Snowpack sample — Loveland Pass, Silver Plume, Colorado, USA (2/11/26, 12:00 PM MST)
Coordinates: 39.663, -105.886
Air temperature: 35 °F
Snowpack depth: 82 cm
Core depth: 10 cm
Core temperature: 15.8 °F
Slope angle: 13°, slope face: 12°
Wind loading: high
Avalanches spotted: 1
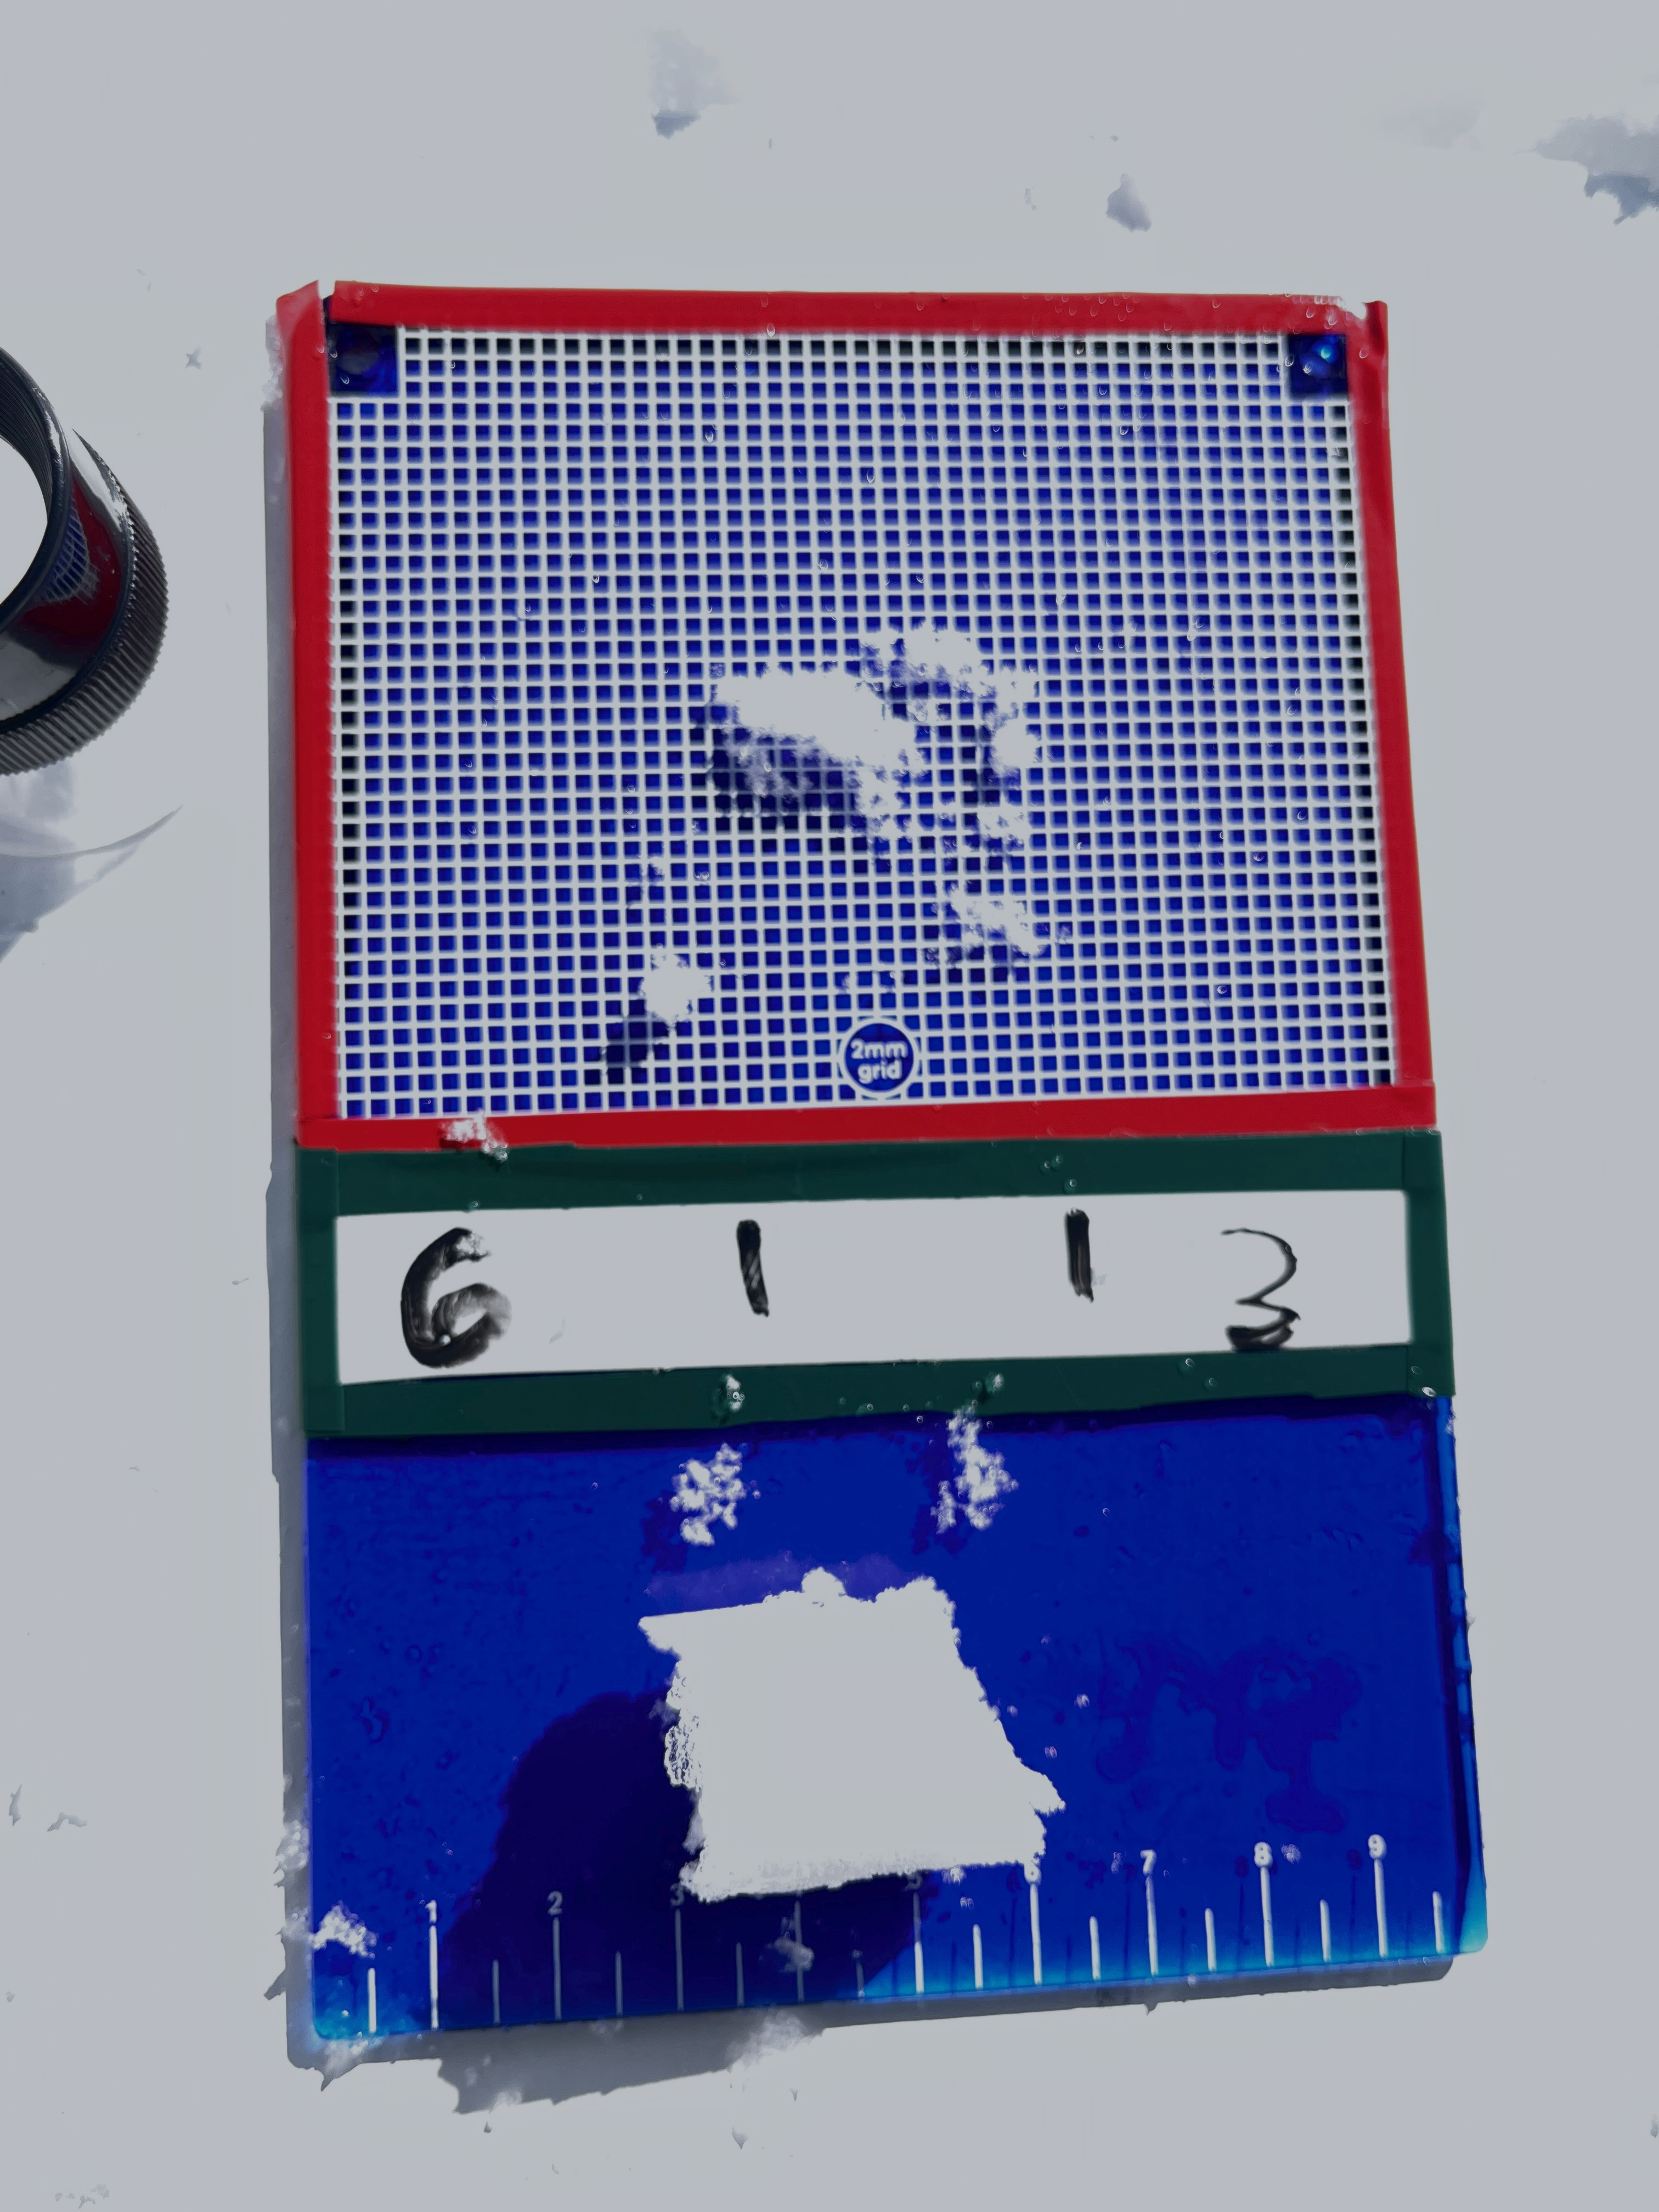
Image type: crystal_card
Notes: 1 small avalanche spotted on the north side of the bowl, lots of wind loading